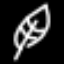
Label: leaf